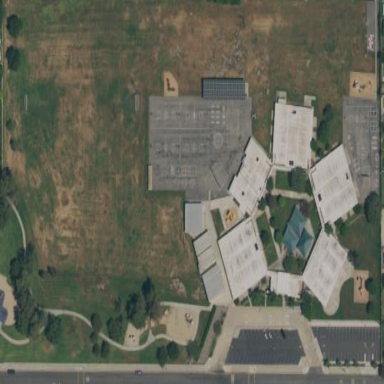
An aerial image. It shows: School.